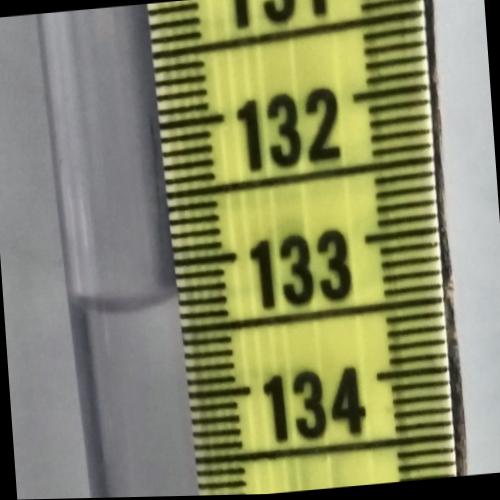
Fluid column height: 133.3 cm